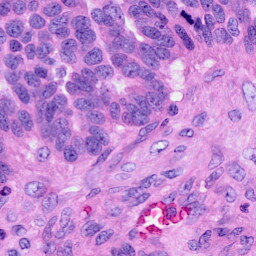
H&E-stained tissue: Ovarian